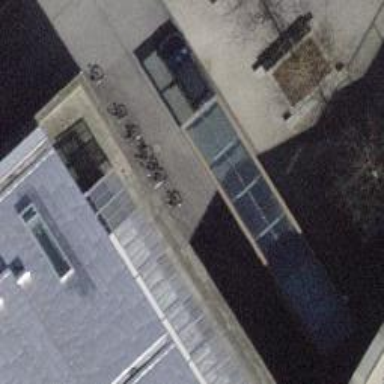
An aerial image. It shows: Bicycle rental facility.